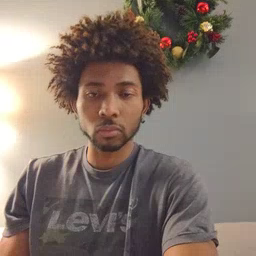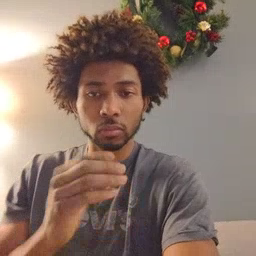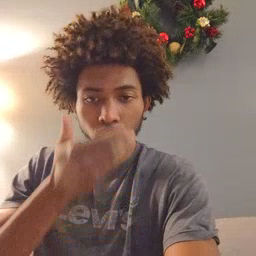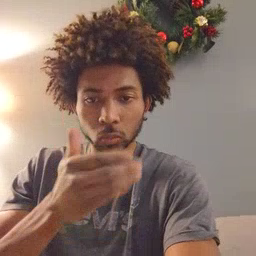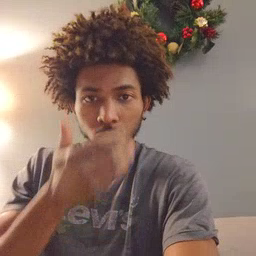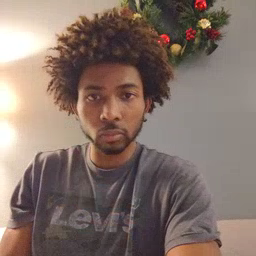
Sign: cereal